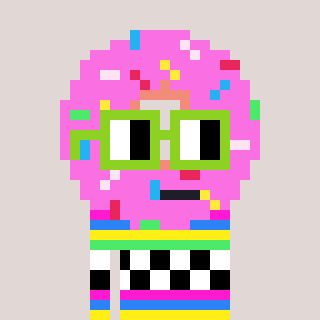
a pixel art character with square light green glasses, a doughnut-shaped head and a blue-colored body on a warm background